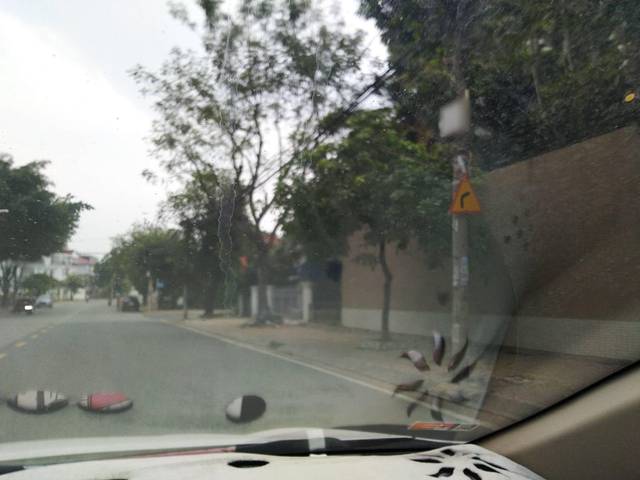
Region: Vietnam
Coordinates: 10.808, 106.725